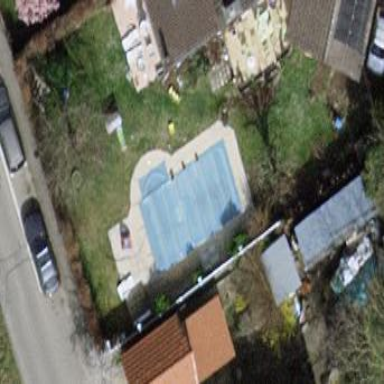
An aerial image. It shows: Swimming pool located in leisure land.